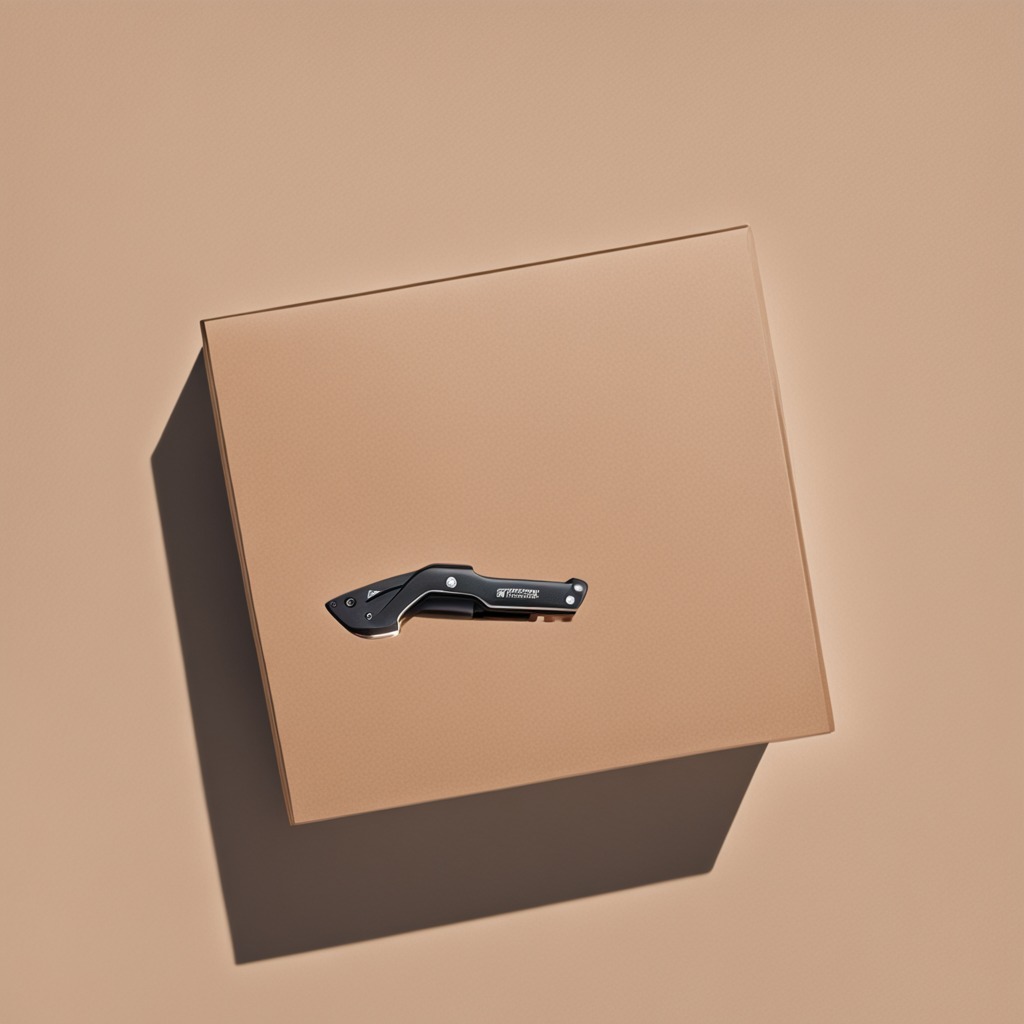
A utility knife is lying on the cardboard box surface.